Brain MRI, t1w sequence, axial 2D slice.
Patient: age 29, sex F, weight 95 kg, height 1.95 m
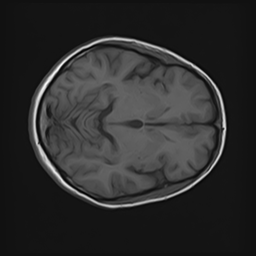